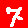
Digit: 7